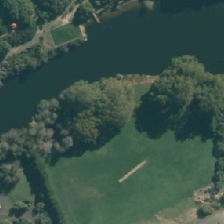
Land cover: deciduous_hardwood